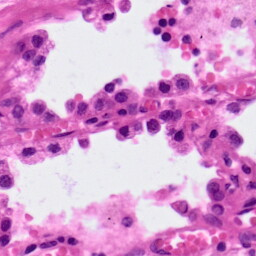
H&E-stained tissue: Lung